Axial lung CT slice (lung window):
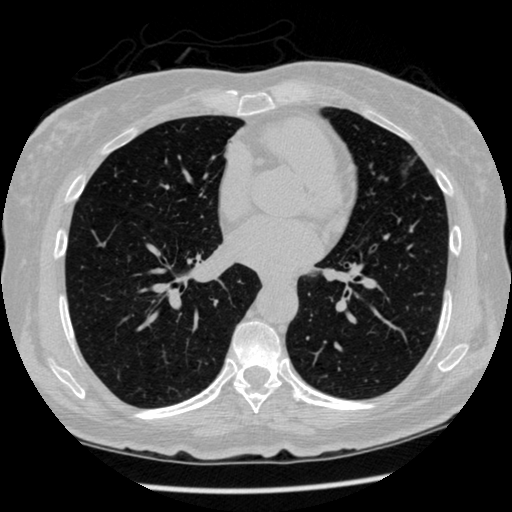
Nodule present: no